Chest X-ray:
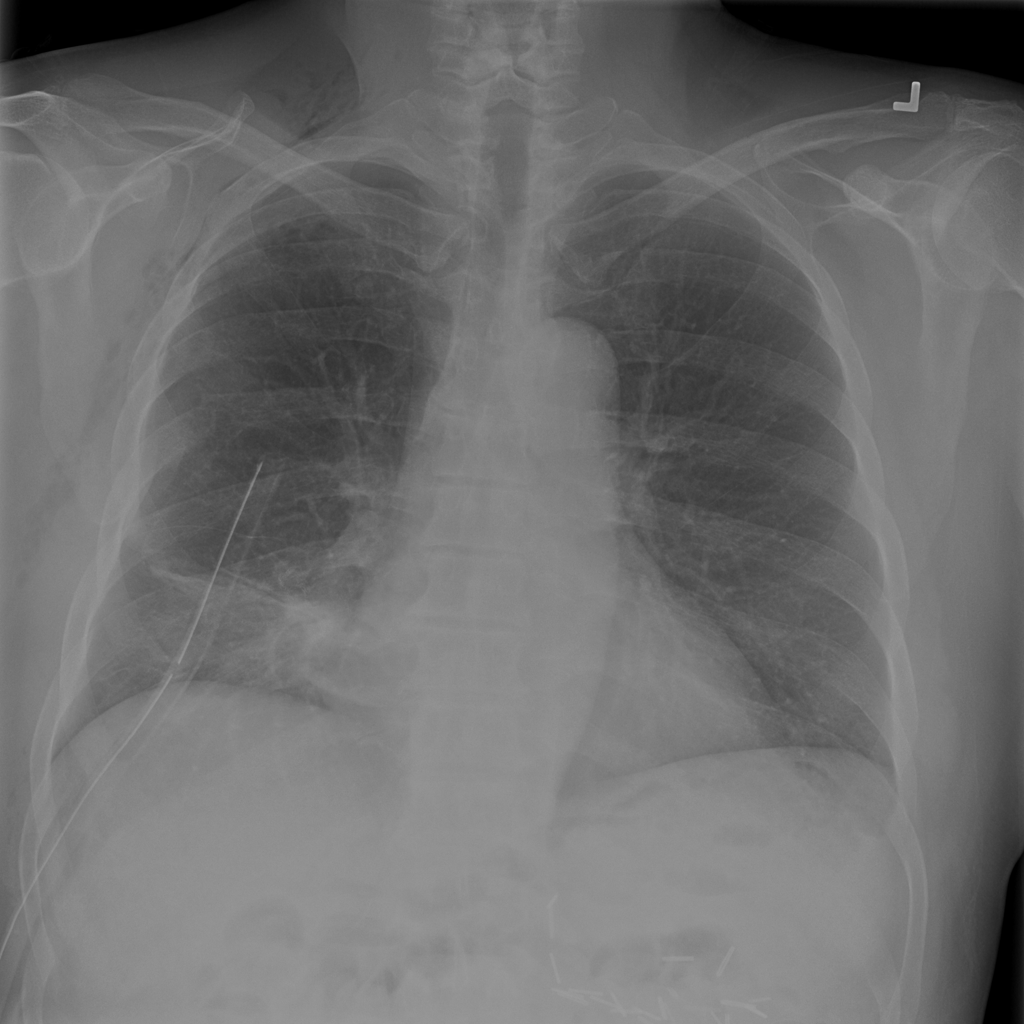
Findings: Consolidation, Fracture
No abnormal finding: no